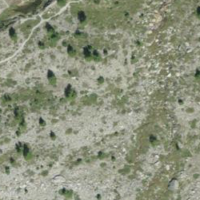
EUNIS habitat code: 48
Species observed at this site:
Chamaenerion dodonaei